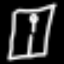
Label: pants